Question: 'EverNote sdk :'
Wanted to know if there is a method to get the 'tagGuids' from the 'tagName'.
For instance the tag name is 'ShoppingList' whats the corresponding 'tagGuids'.

Need to fill the
'''
// TODO: Given the tag name, get the tagGuid here.
EDAMNoteFilter* filter = [[EDAMNoteFilter alloc] initWithOrder:0 ascending:NO words:nil notebookGuid:nil tagGuids:nil timeZone:nil inactive:NO emphasized:nil];
'''
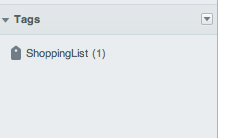
Answer: I found the answer
'''
[[EvernoteNoteStore noteStore] listTagsWithSuccess:^(NSArray *tags) {
for(EDAMTag *tag in tags)
{
if([tag.name isEqualToString:@"ShoppingList"])
{
EDAMNoteFilter* filter = [[EDAMNoteFilter alloc] initWithOrder:0 ascending:NO words:nil notebookGuid:nil tagGuids:[@[tag.guid] mutableCopy] timeZone:nil inactive:NO emphasized:nil];
}
break;
}
} failure:^(NSError *error) {
NSLog(@"tag error : %@",error);
}];
'''
Let me know if there is better way to do this.